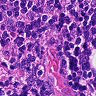
Metastatic tissue present: no